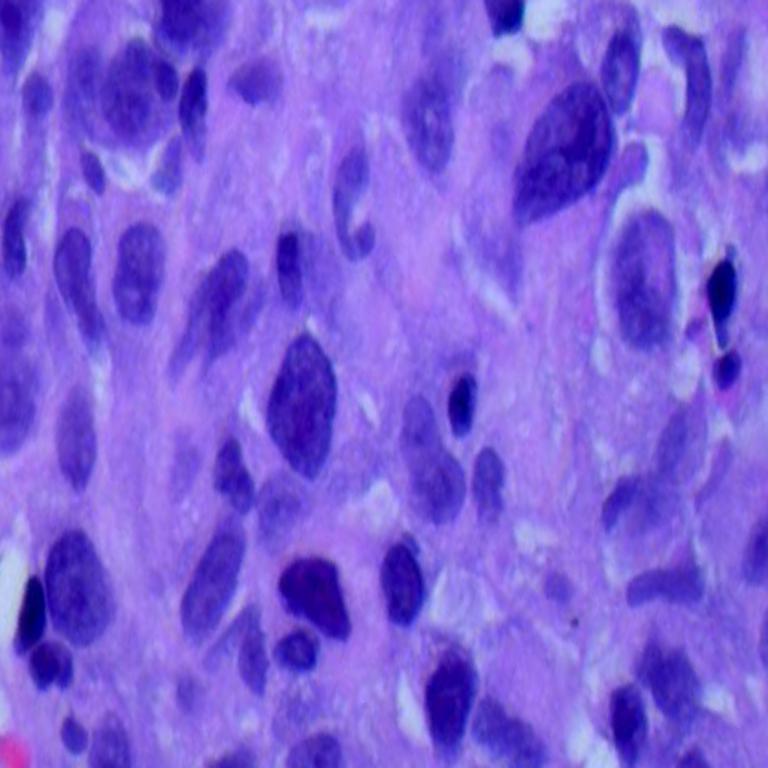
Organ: lung
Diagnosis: adenocarcinomas